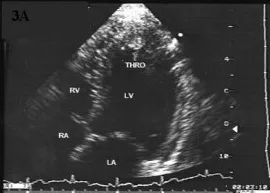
A. Apical four chamber view. It depicts a thrombus in the apex (arrows) Abbreviations: LV:left ventricle, RV: right ventricle, LA: left atrium, RA: right atrium, THRO: thrombus.
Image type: radiology (ultrasound)